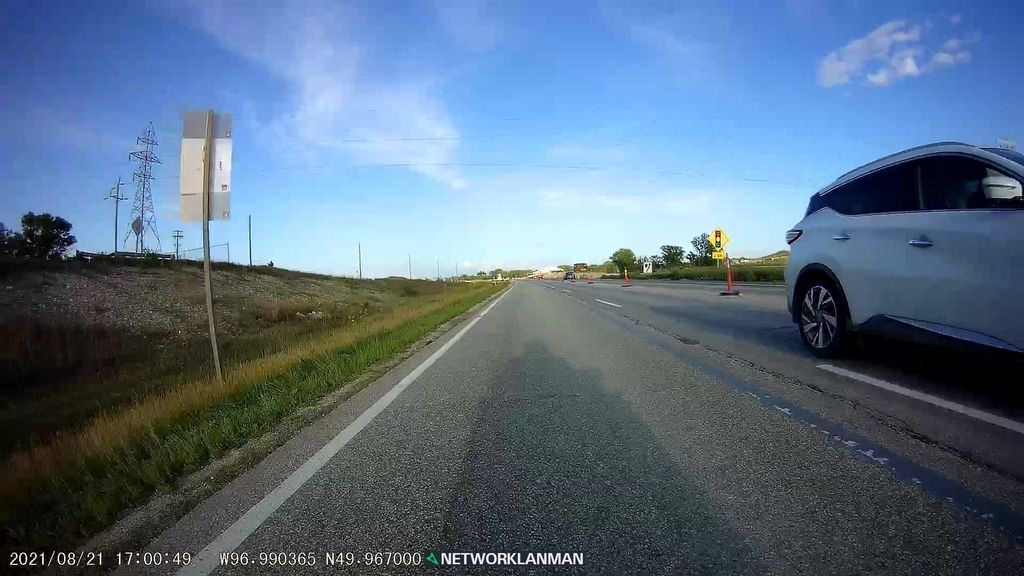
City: winnipeg